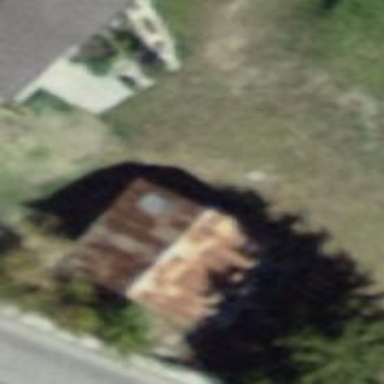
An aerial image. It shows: Barn.